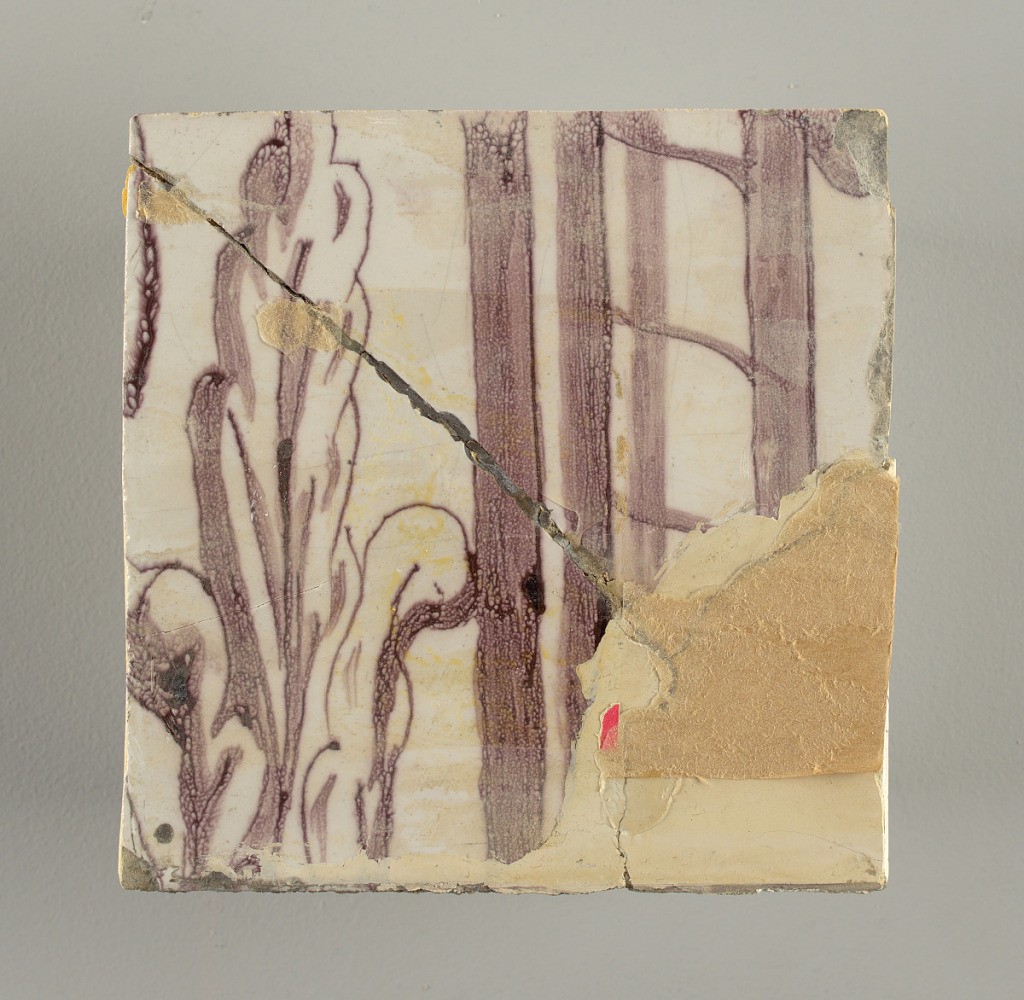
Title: Tile wall facing
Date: ca. 1725
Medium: Tin-glazed earthenware, underglaze
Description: Horizontal rectangle.  Thirty tiles wide and twenty-three tiles high with opening for fireplace eleven tiles wide and ten high.  Foliage arabesques disposed about three vertical axes from which are emphazised by urns at center and right, and at left by the figure of a standing woman carrying an infant on her arm and accompanied by two children.